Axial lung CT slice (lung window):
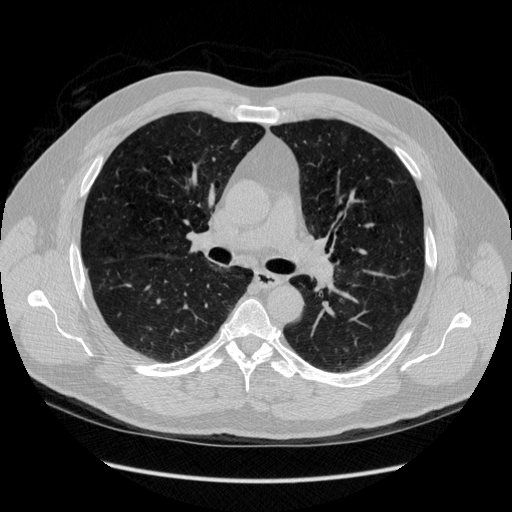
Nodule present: no